Question: I have a number of SharePoint web part projects in a single solution. To deploy a web part, I am using the "Publish..." option from solution explorer in visual studio. Then use the stsadm.exe to deploy them on SharePoint server.

Is it possible to generate a *.wsp package from the command line?
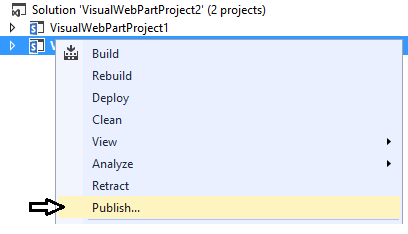
Answer: You can use <URL> tool to generate wsp packages.
Below you can find example of cmd script:
'''
set msbuild="C:\WINDOWS\Microsoft.NET\Framework644.0.30319\MSBuild.exe"
set config=Release
set outdir2=C:\outrd /S /Q "%outdir2%"
%msbuild% /p:Configuration=%config% /m "C:\Test est.csproj" /t:Package /p:BasePackagePath=%outdir2%
for /F "tokens=*" %%i in ('dir /B /S "%outdir2%"') do if not %%~xi == .wsp del %%i
'''